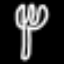
Label: fork